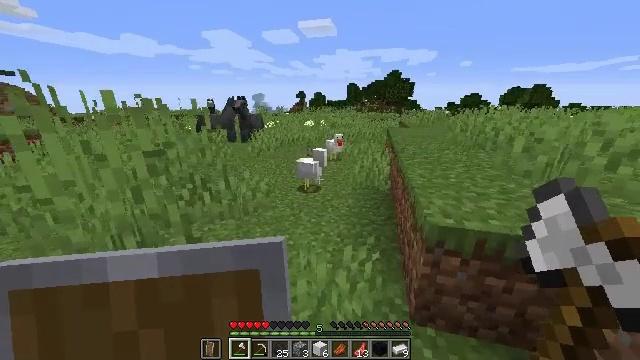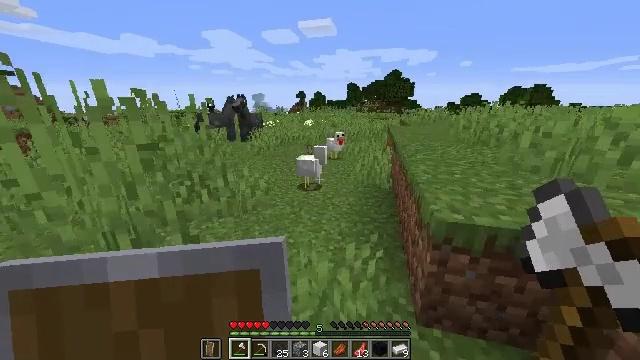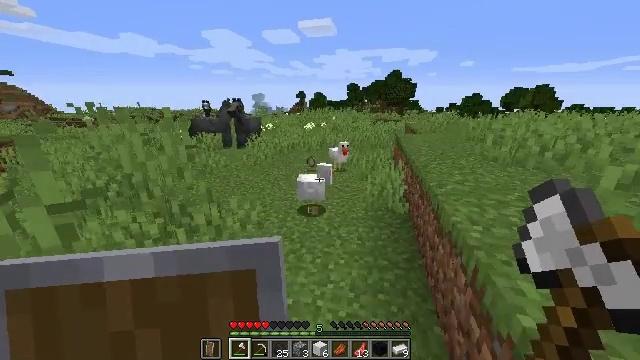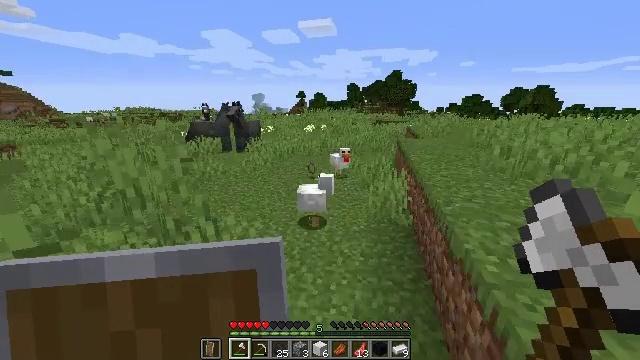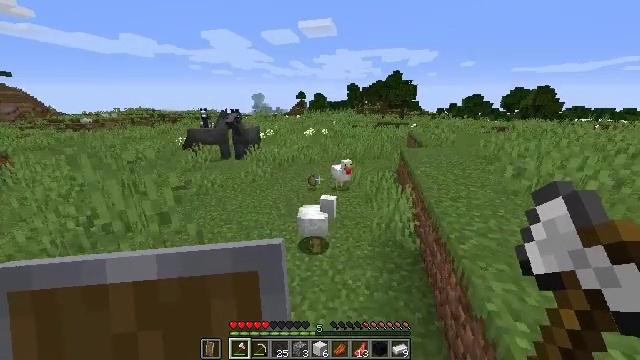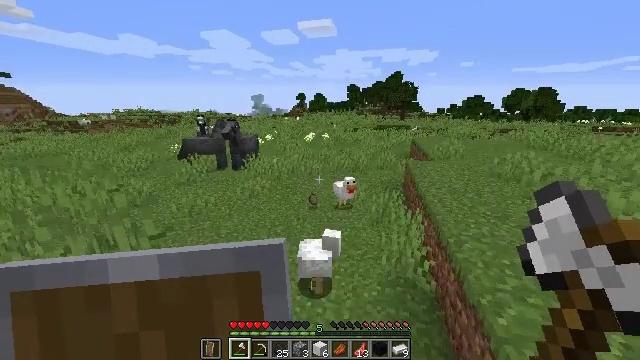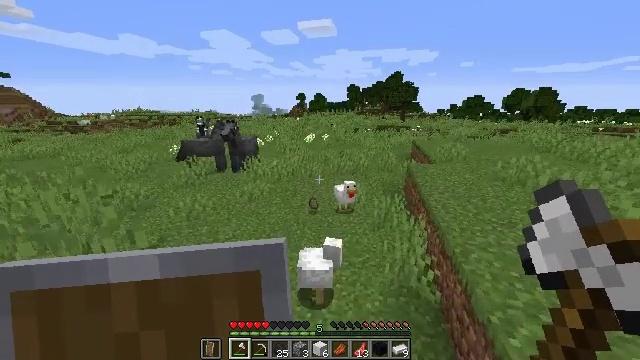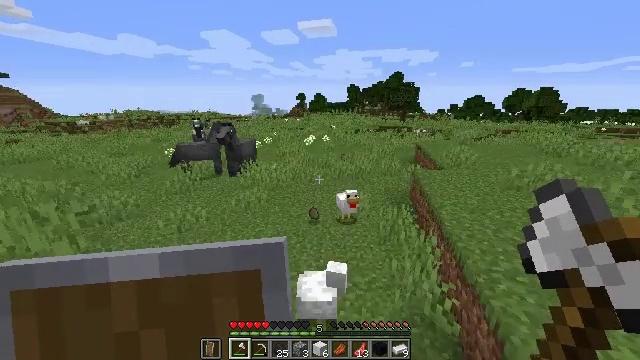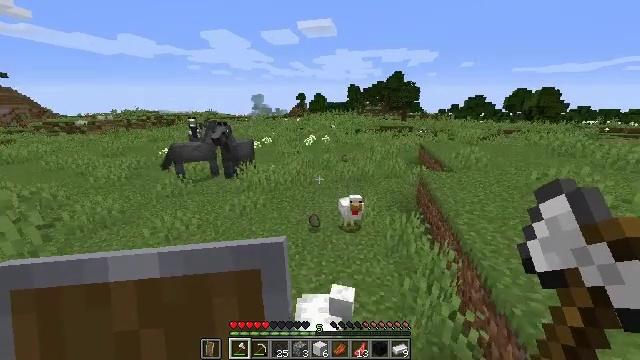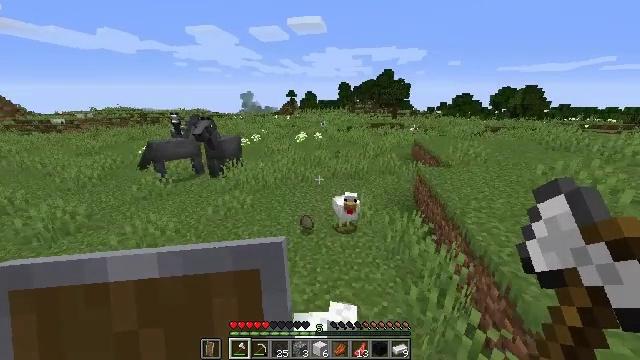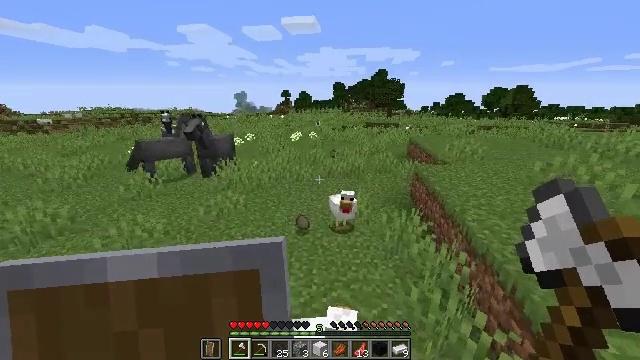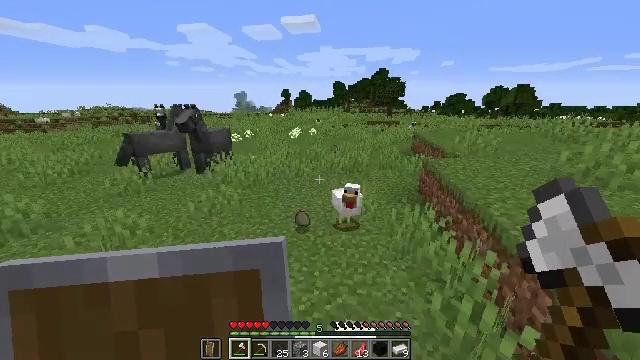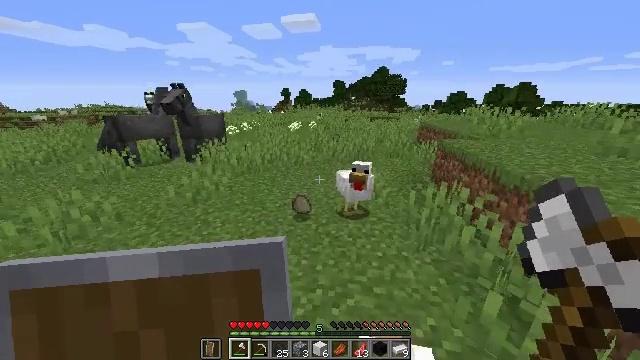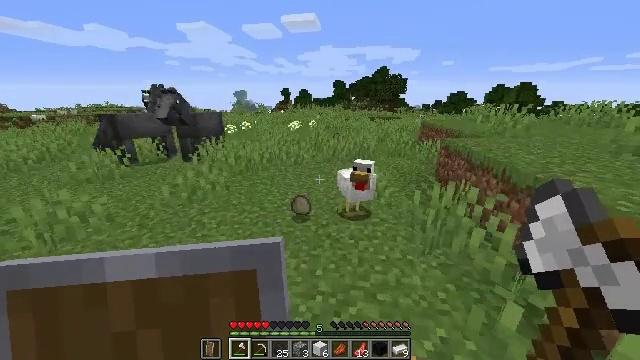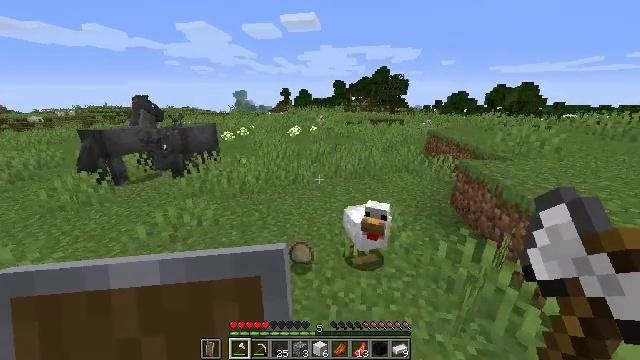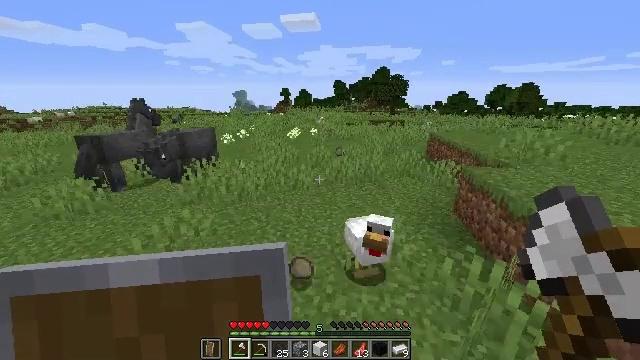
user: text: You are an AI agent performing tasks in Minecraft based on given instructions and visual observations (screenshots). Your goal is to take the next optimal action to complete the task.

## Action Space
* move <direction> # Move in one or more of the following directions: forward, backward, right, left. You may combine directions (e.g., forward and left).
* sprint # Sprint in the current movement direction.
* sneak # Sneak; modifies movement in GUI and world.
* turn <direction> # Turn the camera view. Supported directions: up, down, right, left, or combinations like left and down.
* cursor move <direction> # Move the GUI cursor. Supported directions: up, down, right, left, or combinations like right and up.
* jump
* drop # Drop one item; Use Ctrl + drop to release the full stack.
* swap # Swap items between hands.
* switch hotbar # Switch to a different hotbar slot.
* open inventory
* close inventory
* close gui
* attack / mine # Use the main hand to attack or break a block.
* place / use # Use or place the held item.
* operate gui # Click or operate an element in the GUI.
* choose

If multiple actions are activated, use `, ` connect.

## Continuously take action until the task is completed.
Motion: motion action
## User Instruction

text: Combat the sheep.
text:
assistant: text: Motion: move forward, sprint, jump
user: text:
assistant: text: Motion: move forward, sprint, jump
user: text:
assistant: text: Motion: move forward, sprint, jump
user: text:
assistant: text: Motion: move forward, sprint, jump
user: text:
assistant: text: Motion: move forward, sprint, jump
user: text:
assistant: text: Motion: move forward, sprint, jump
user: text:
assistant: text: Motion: move forward, sprint, jump
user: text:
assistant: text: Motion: move forward, sprint, jump
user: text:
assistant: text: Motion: move forward, sprint, turn right, jump
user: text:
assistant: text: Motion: move forward, sprint, turn right, jump
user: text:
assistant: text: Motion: move forward, sprint, jump
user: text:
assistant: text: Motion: move forward, sprint, jump
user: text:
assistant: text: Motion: move forward, sprint, jump
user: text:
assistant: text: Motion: move forward, sprint, jump
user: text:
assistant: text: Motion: move forward, sprint, jump
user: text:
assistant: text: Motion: move forward, sprint, jump
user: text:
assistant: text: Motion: move forward, sprint, jump
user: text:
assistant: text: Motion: move forward, sprint, jump
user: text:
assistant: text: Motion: move forward, sprint, jump
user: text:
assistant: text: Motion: move forward, sprint, jump
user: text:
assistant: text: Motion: move forward, sprint, turn left and down, jump
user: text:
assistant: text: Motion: move forward, sprint, turn left, jump
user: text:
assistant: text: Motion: move forward, sprint, turn left, jump
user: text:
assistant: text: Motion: move forward, sprint, turn left, jump
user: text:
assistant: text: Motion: move forward and move right, sprint, turn left, jump
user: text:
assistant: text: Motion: move forward and move right, sprint, turn left, jump
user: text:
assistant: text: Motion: move forward and move right, sprint, jump
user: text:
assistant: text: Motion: move forward and move right, sprint, turn left, jump
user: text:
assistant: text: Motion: move forward and move right, sprint, jump
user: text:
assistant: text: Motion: move forward and move right, sprint, jump